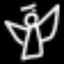
Label: angel